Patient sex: M
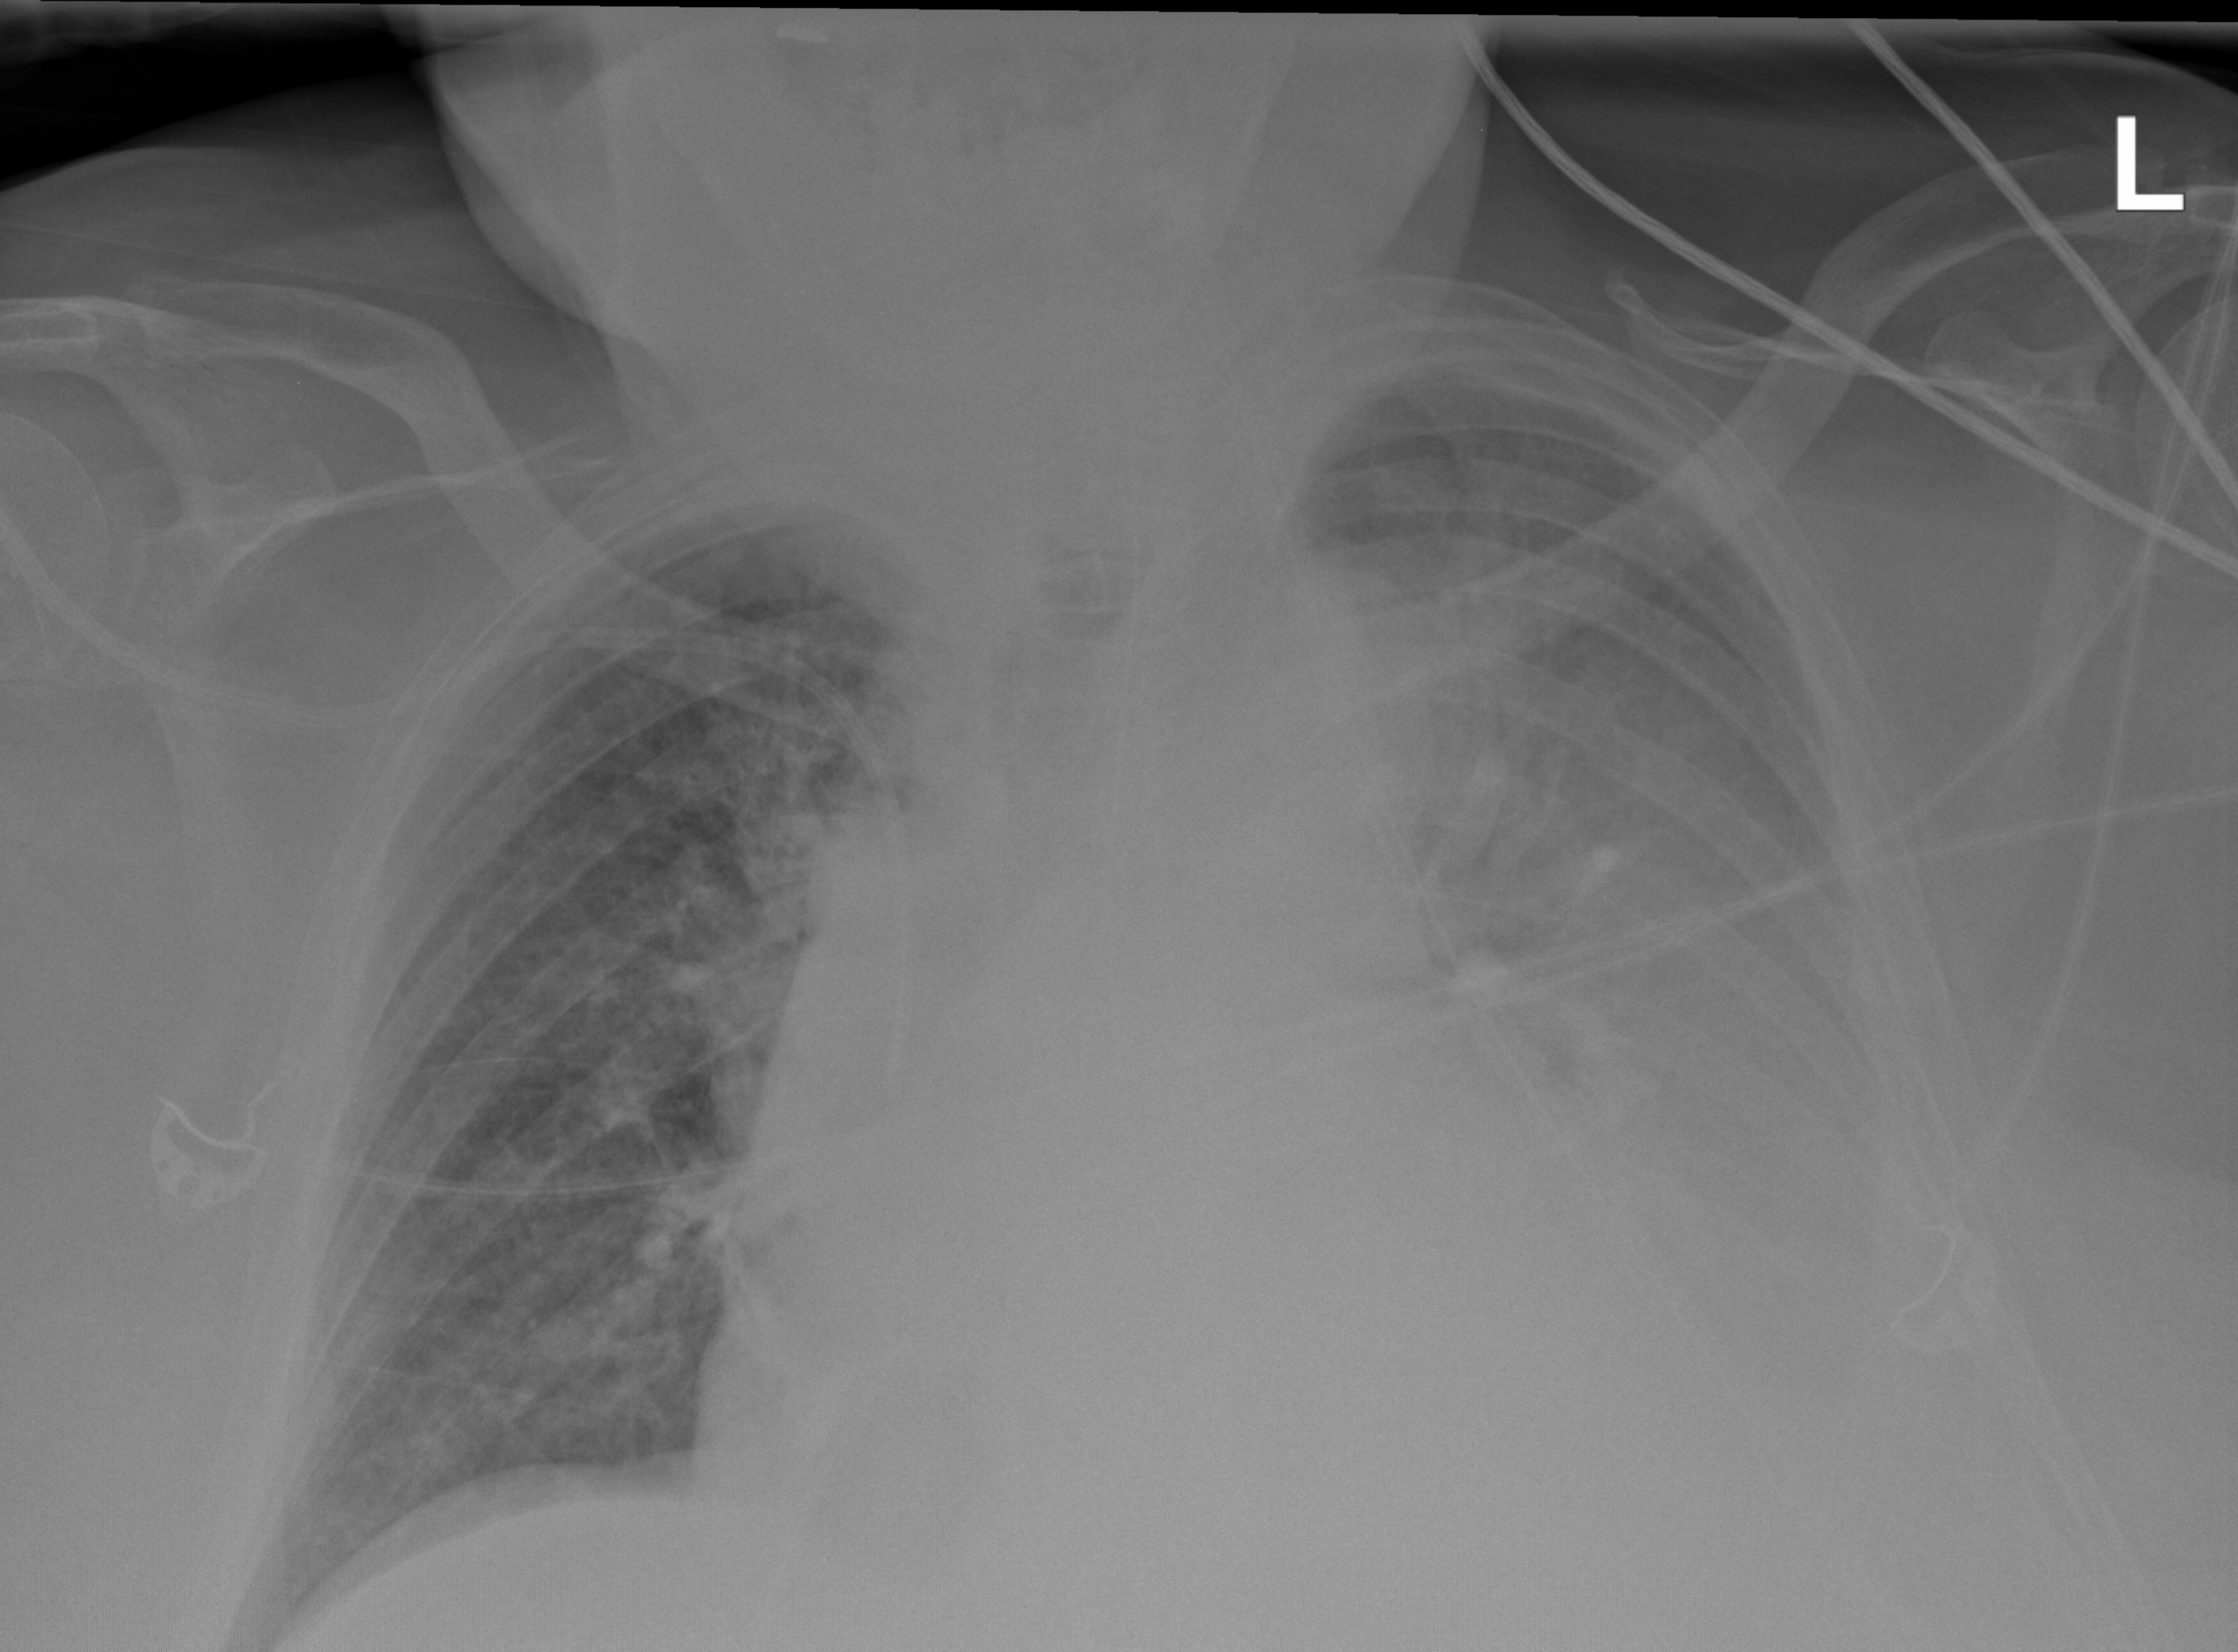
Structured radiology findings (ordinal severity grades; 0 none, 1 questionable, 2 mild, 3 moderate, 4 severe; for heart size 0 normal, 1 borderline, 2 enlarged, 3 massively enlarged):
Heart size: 2
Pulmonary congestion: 2
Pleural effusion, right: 0
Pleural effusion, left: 4
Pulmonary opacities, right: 0
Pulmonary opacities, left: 0
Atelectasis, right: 1
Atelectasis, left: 3